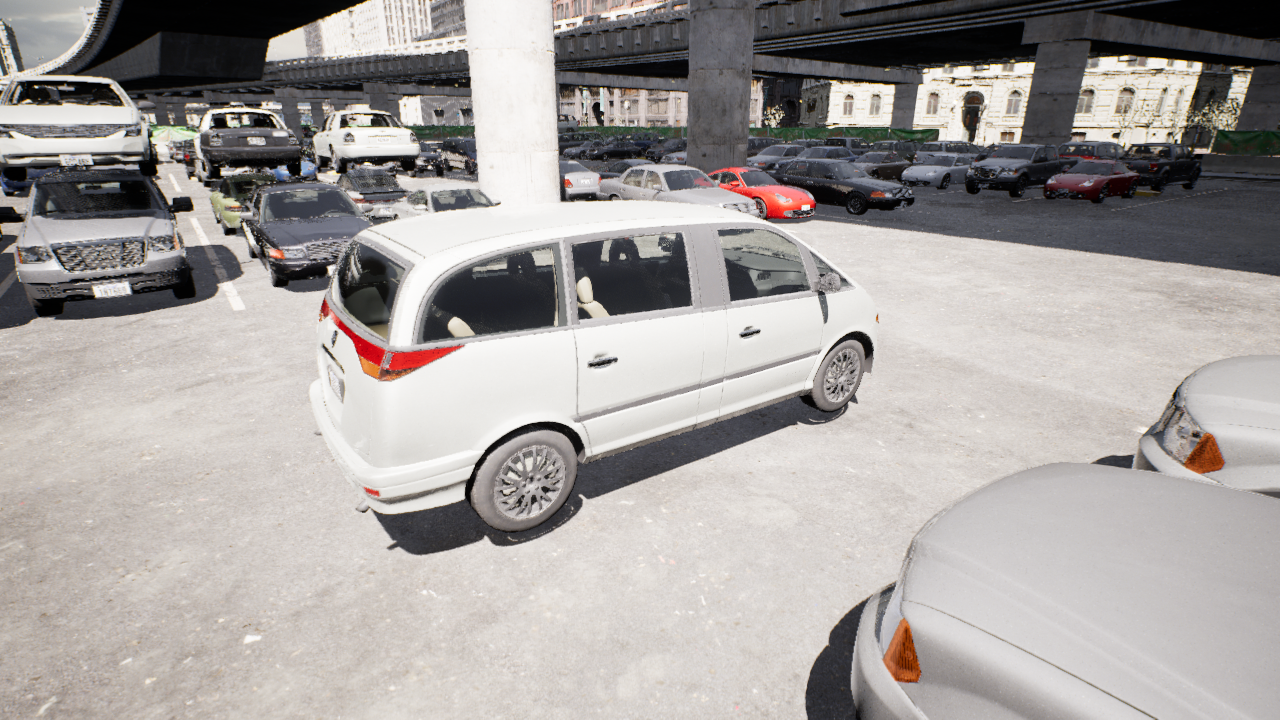
Venue: arterial
Lighting: clear day
Vehicle rig: minivan